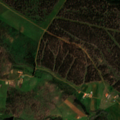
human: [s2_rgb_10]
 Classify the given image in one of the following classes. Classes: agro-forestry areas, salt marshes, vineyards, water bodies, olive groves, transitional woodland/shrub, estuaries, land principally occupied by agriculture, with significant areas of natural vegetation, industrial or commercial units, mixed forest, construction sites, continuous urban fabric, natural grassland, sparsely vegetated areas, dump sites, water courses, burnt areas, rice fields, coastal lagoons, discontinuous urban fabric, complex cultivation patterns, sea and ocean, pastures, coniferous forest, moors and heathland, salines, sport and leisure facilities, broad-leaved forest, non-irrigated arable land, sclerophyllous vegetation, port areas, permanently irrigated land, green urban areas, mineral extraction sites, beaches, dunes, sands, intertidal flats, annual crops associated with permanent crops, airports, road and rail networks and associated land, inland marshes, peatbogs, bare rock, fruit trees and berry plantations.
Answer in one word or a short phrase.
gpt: non-irrigated arable land, transitional woodland/shrub